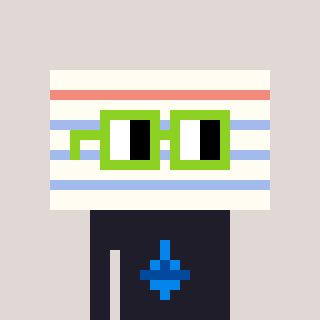
a pixel art character with square light green glasses, a empty notebook page-shaped head and a grayscale-colored body on a warm background